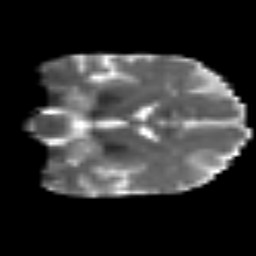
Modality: T2w
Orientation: coronal
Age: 39
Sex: female
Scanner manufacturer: siemens
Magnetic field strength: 3 T
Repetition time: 3.2 s
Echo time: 0.081 s